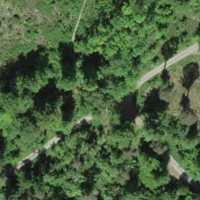
EUNIS habitat code: 43
Species observed at this site:
Urtica dioica
Teucrium scorodonia